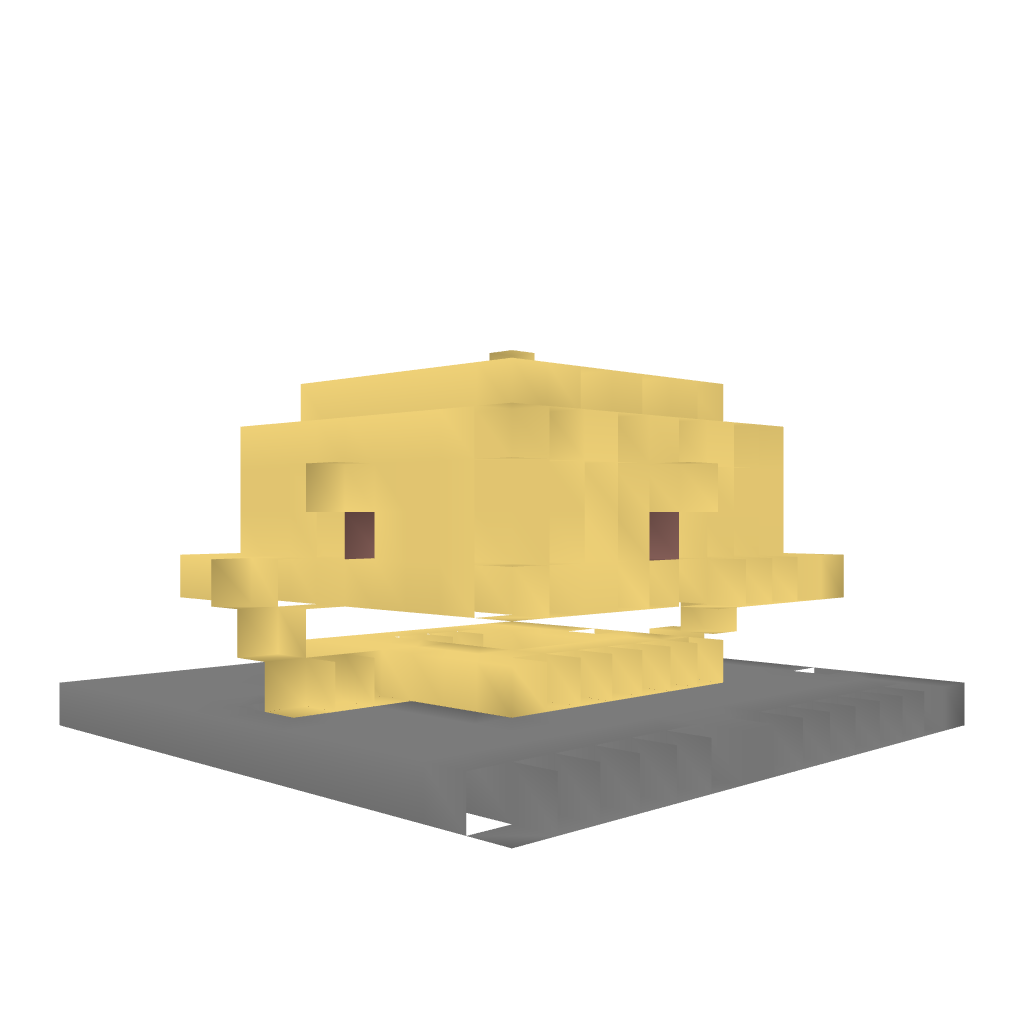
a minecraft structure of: Turn Table Room bad low quality